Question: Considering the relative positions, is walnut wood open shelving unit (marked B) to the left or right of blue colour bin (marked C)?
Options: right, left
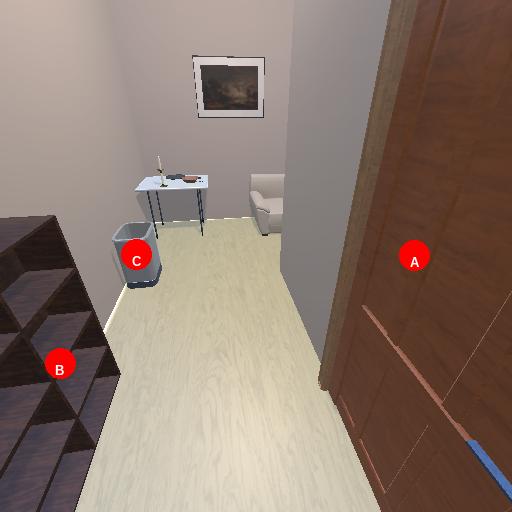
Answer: right